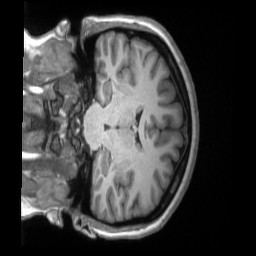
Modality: T1w
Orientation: coronal
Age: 21
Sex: female
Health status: ill
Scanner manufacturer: siemens
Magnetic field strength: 3 T
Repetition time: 2.2 s
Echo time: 0.00157 s